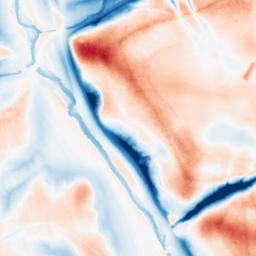
Category: classical
Decomposition family: uniform
Decomposition parameters: size: 50
Upsampling method: bicubic
Upsampling parameters: scale: 2
Upsampling scale: 2